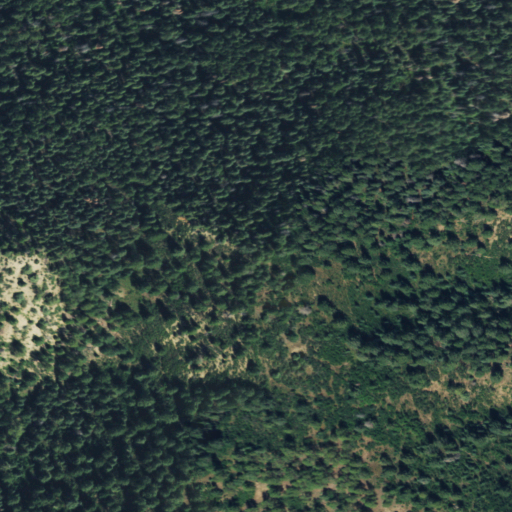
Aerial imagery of mountain in Colorado named Pordonia Point containing evergreen forest, shrub, deciduous forest, mixed forest, and grassland